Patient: sex M, age 65
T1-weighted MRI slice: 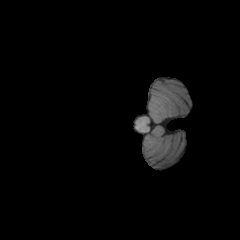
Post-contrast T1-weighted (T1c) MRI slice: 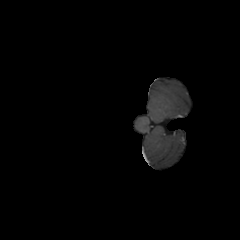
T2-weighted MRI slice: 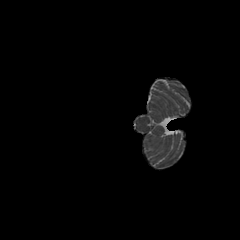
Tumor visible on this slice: no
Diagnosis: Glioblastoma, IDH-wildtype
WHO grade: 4